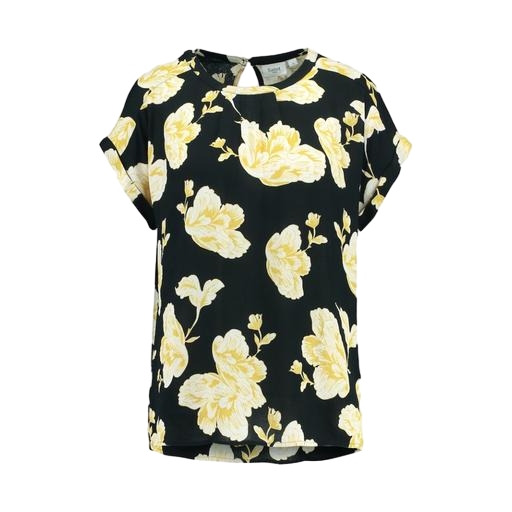
black printed short-sleeve top only macy, multicolor floral-print t-shirt only macy, black plus size printed t-shirt only macy, white background